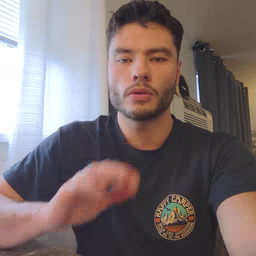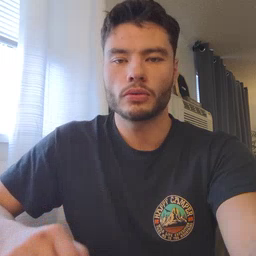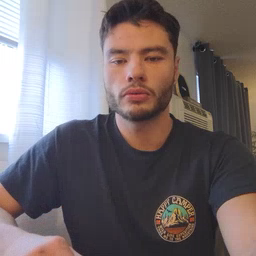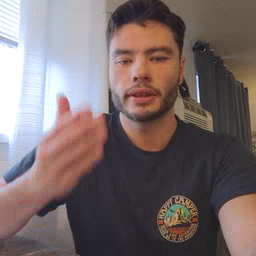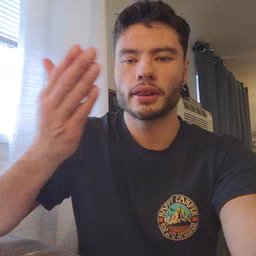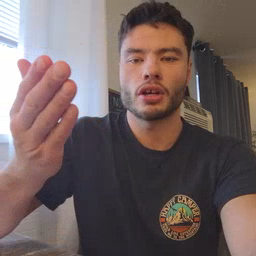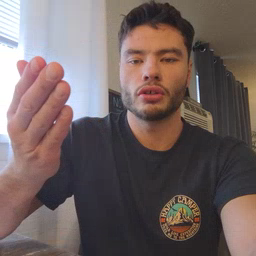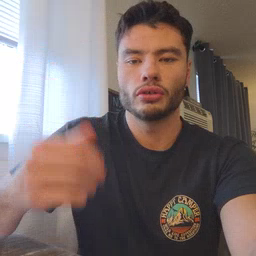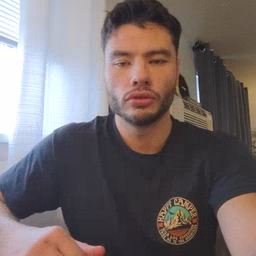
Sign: there